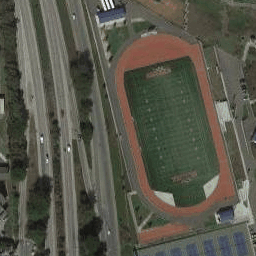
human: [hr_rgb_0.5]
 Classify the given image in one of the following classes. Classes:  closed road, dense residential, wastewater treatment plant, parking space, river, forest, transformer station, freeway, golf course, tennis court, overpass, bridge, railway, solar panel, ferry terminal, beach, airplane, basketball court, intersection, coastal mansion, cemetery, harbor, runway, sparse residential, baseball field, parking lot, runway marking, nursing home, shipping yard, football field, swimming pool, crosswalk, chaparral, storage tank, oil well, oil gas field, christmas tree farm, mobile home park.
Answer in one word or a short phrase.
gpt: football field